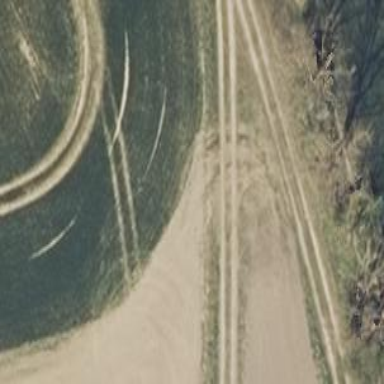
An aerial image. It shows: Gravel track with Grade 3 quality.